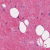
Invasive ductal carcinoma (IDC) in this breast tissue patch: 0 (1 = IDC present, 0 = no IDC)